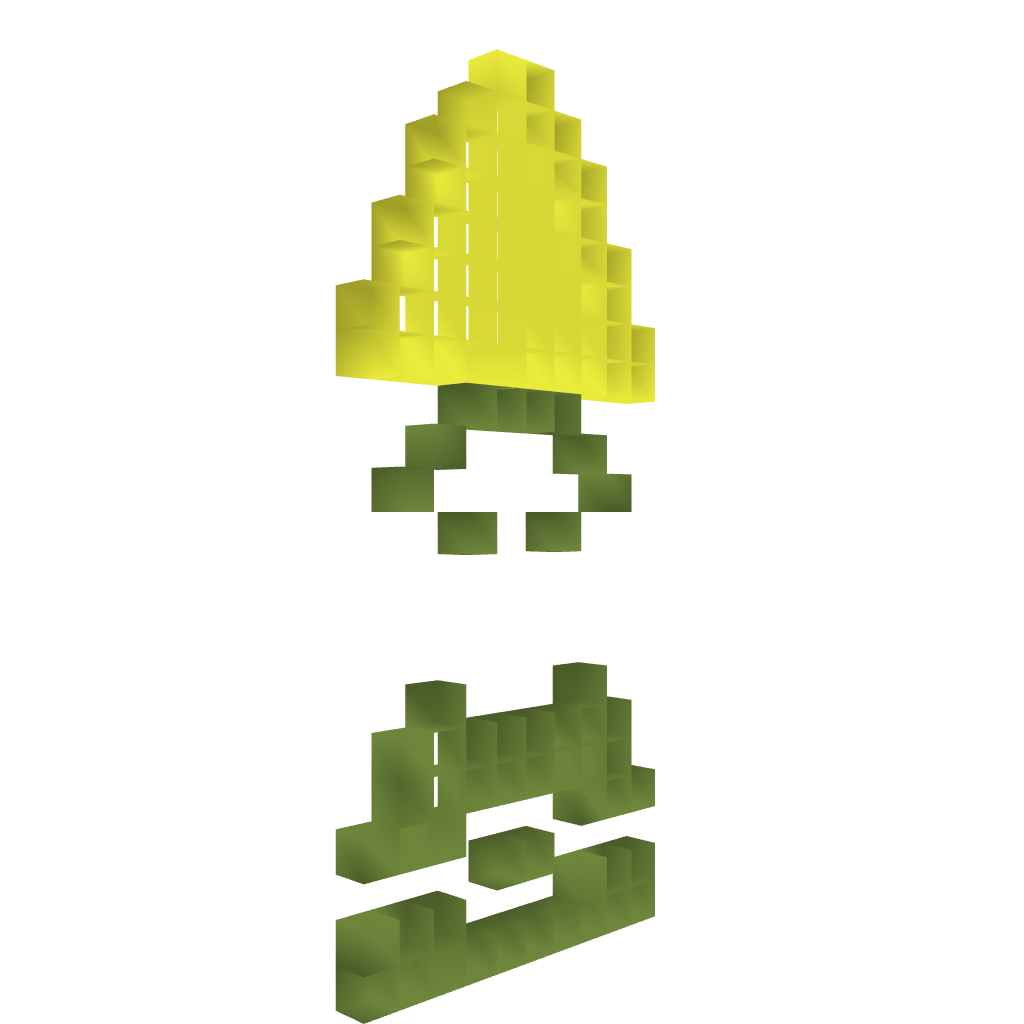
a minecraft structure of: Link Holding the Triforce NES bad low quality